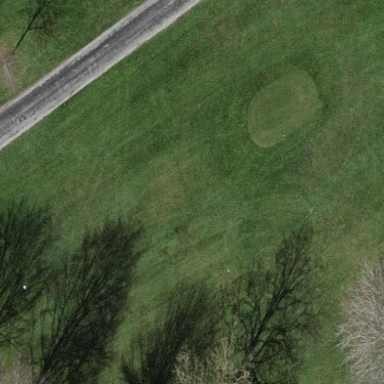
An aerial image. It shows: Grassy area designated as golf tee.